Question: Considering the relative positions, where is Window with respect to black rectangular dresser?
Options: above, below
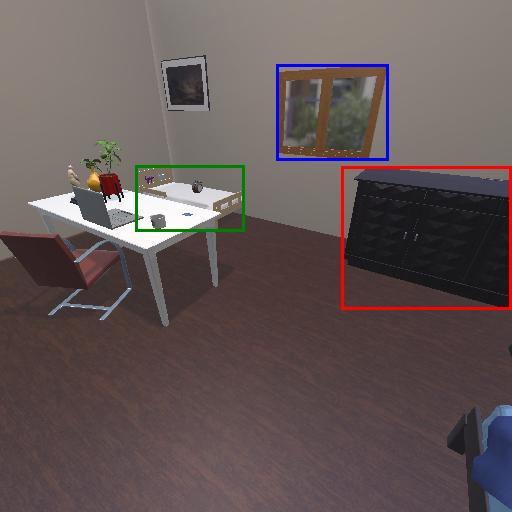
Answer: above